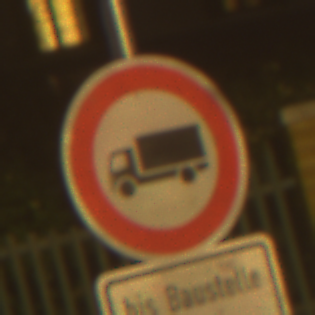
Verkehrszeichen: VerbotFuerKraftfahrzeugeUeberDreiKommaFuenfTonnen
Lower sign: SonstigeFahrzeugePersonengruppenFrei2
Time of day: Night
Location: Outdoor (Urban)
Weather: Clear
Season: NotSpecified
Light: Artificial